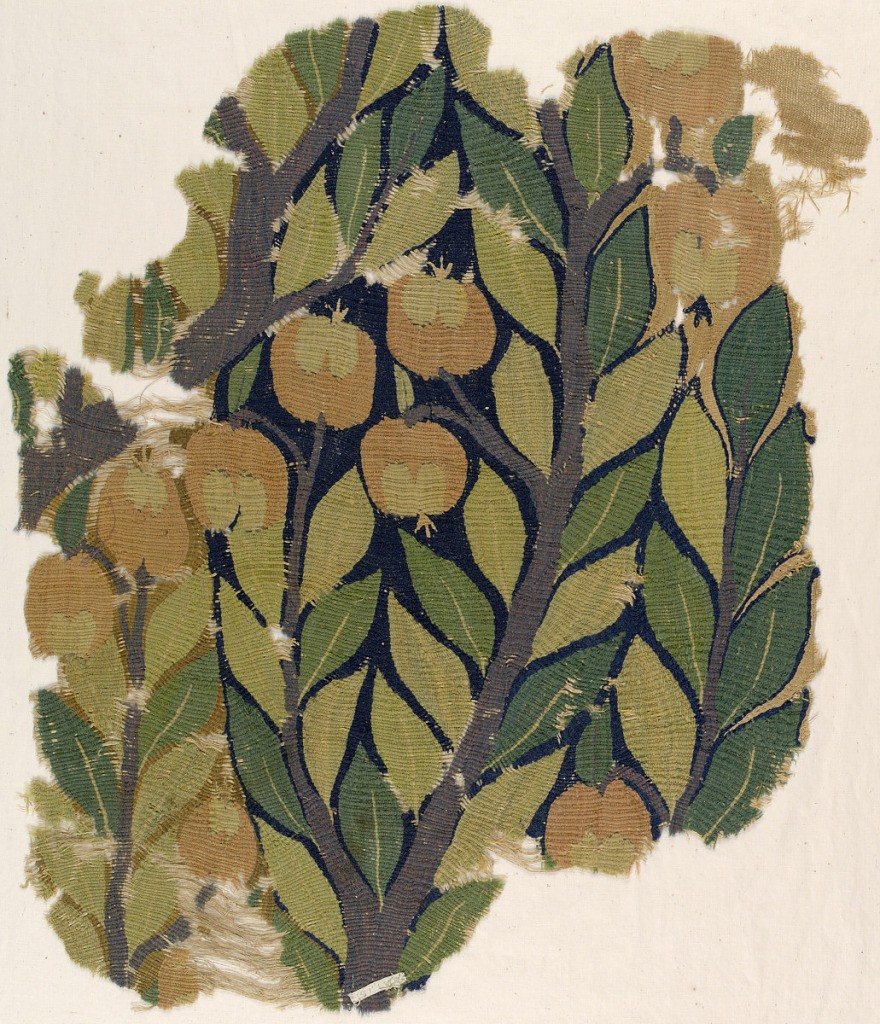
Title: Curtain border fragment
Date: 3rd–4th century
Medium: Warp; S-spun linen. Weft; S-spun wool, S-spun linen
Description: Polychrome image of branches with leaves and fruit.